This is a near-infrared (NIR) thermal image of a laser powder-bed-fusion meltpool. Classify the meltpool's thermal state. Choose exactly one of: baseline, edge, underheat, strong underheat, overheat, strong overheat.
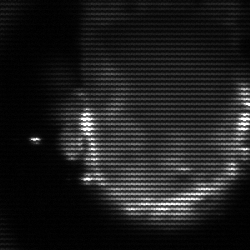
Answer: baseline